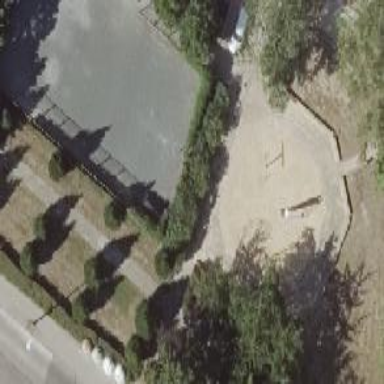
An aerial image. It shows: Playground area for leisure activities on the land.